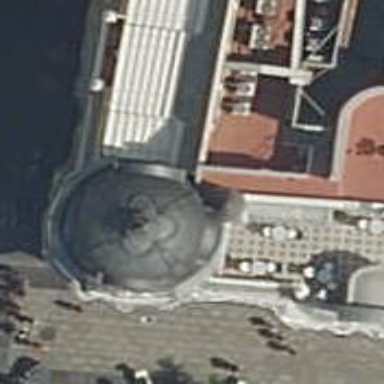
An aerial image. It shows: Part of building with metal dome-shaped roof.